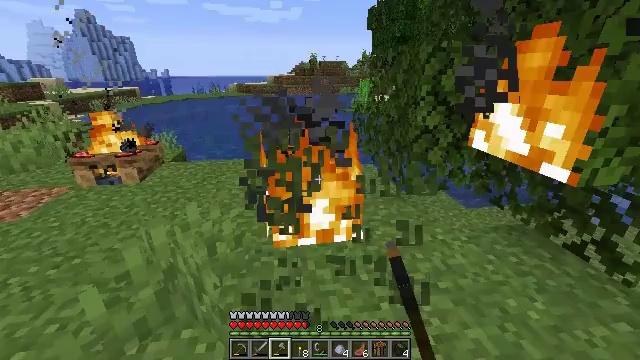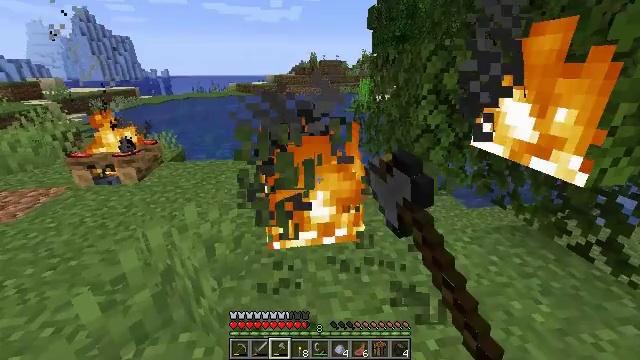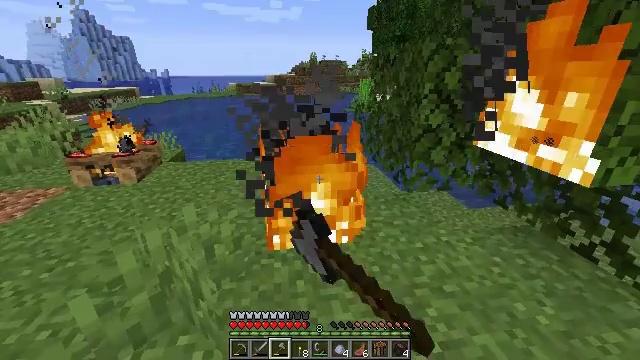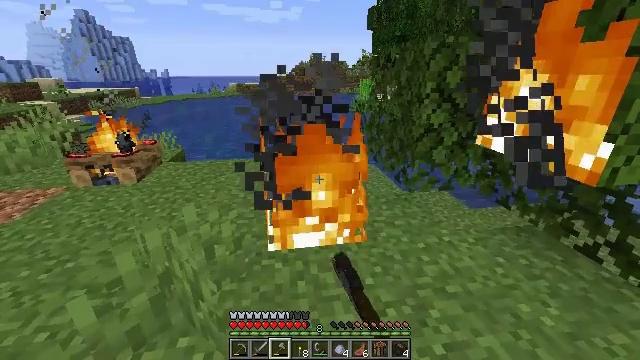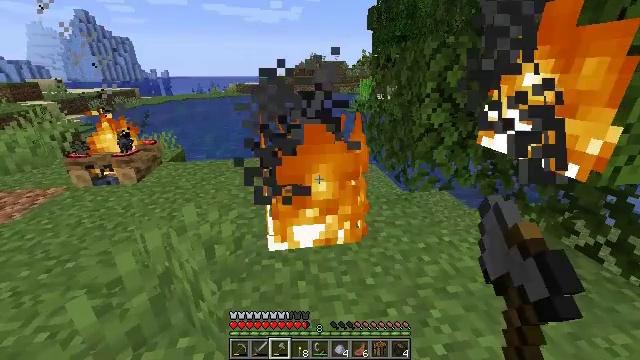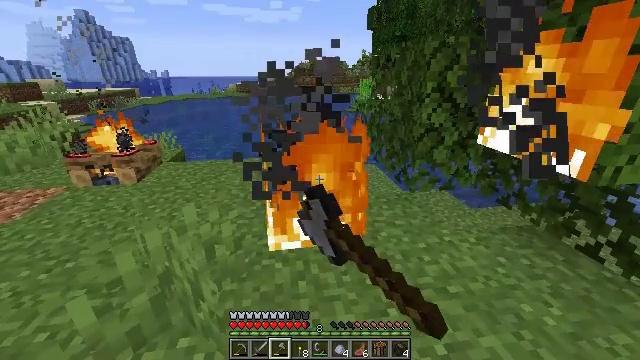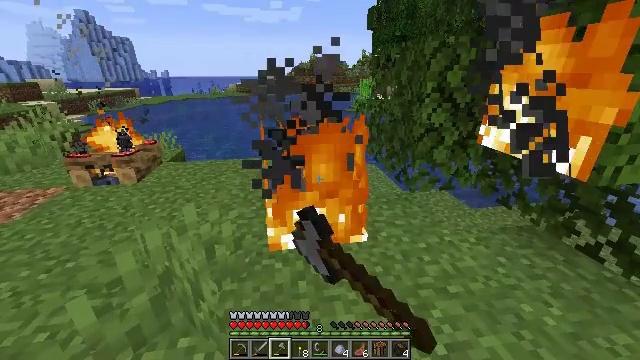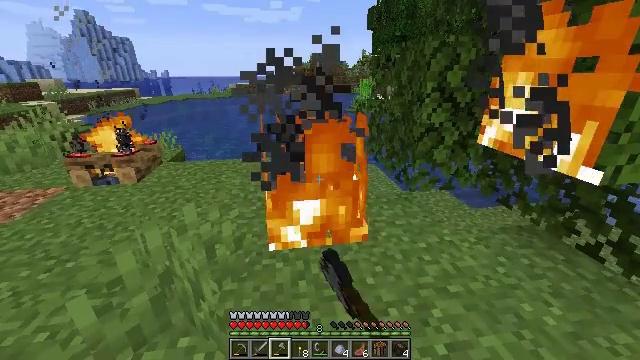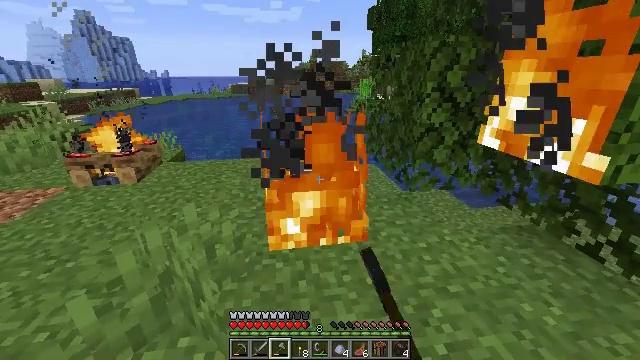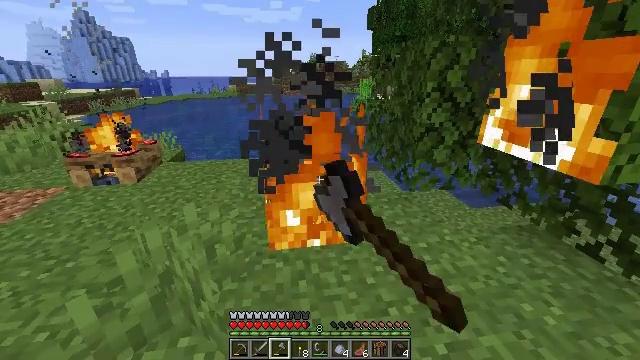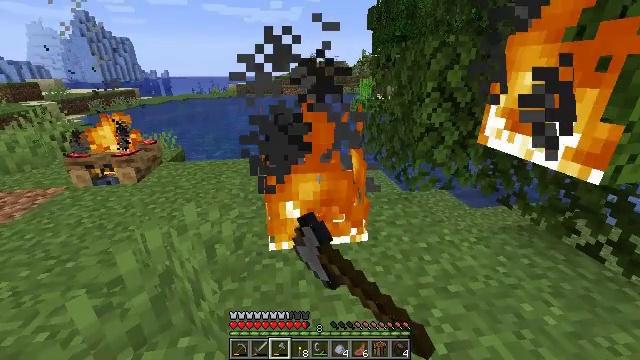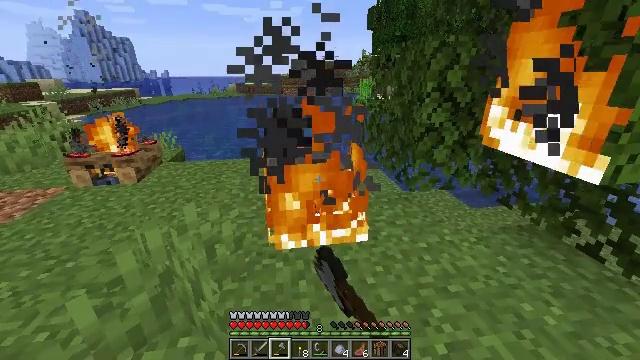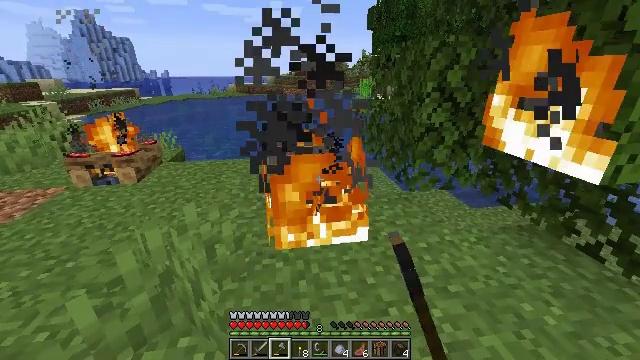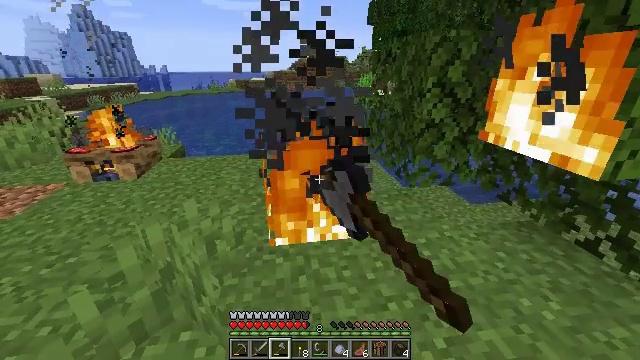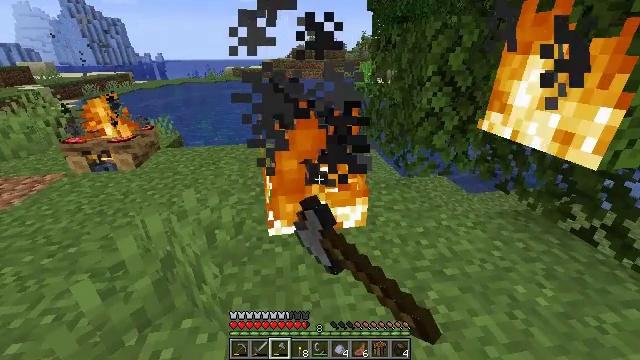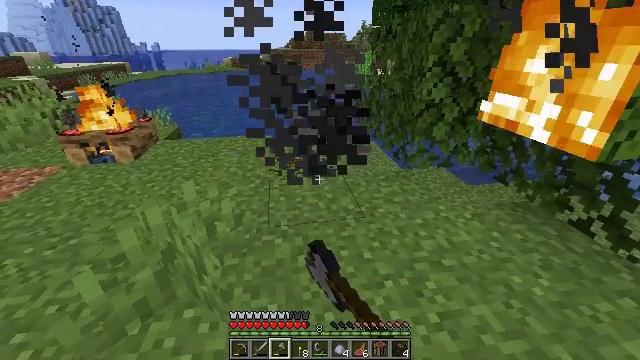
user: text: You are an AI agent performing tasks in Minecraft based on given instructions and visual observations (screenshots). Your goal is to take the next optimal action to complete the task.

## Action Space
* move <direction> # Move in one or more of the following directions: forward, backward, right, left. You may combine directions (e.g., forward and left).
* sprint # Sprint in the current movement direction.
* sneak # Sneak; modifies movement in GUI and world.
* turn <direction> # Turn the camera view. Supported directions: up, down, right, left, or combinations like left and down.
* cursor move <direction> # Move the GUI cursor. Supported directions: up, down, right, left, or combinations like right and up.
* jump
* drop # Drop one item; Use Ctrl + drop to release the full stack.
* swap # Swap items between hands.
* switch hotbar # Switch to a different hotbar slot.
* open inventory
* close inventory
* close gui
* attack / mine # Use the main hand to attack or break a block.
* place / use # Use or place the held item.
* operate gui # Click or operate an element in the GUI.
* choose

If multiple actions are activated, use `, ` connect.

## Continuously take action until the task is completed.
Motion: motion action
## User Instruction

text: Destroy the fire.
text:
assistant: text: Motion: attack / mine
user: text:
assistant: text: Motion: attack / mine
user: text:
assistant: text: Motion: attack / mine
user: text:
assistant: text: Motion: attack / mine
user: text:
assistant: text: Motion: attack / mine
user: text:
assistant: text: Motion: attack / mine
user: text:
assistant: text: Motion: attack / mine
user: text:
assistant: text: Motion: attack / mine
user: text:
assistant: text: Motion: attack / mine
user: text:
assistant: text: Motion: attack / mine
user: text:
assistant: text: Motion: attack / mine
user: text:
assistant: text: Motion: attack / mine
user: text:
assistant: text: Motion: attack / mine
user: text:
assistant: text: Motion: turn down, attack / mine
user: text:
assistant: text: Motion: turn down, attack / mine
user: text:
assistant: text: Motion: turn down, attack / mine
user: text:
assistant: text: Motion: attack / mine
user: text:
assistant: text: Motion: attack / mine
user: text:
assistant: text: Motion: attack / mine
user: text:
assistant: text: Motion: attack / mine
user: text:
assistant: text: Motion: attack / mine
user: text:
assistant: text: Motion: attack / mine
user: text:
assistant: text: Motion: attack / mine
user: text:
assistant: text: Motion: attack / mine
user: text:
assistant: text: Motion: turn right and up, attack / mine
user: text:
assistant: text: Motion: turn right and up
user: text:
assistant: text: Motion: turn right and up
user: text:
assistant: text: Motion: turn right and up
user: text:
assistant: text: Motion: turn right and up
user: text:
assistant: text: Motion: attack / mine